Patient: sex M, age 71
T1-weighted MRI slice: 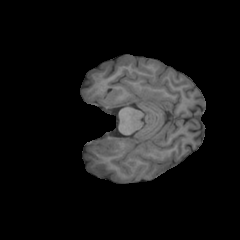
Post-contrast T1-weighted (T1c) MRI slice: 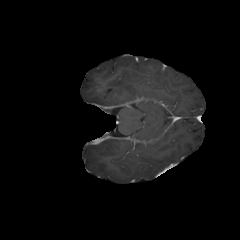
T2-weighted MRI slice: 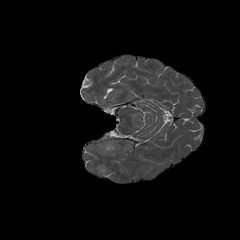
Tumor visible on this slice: yes
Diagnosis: Astrocytoma, IDH-wildtype
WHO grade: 2